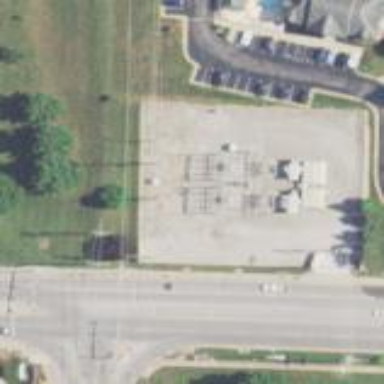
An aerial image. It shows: Substation for power supply.